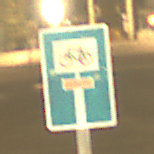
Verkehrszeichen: SackgasseRadverkehrDurchlaessig
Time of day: Night
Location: Outdoor (Urban)
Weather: Overcast
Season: NotSpecified
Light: Artificial